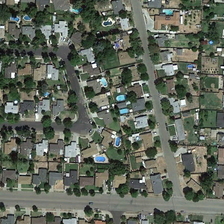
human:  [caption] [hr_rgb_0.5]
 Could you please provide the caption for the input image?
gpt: the road extending in all directions, automobile running in above .

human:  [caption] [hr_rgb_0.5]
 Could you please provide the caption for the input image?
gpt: the residential buildings on both sides of the road are neatly arranged .

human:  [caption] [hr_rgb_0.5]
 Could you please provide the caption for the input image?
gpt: many buildings and many green trees are in a dense residential area .

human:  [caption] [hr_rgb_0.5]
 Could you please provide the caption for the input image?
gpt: many buildings and many green trees are in a dense residential area .

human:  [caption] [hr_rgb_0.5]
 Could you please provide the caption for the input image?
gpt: the residential buildings on both sides of the road are neatly arranged .